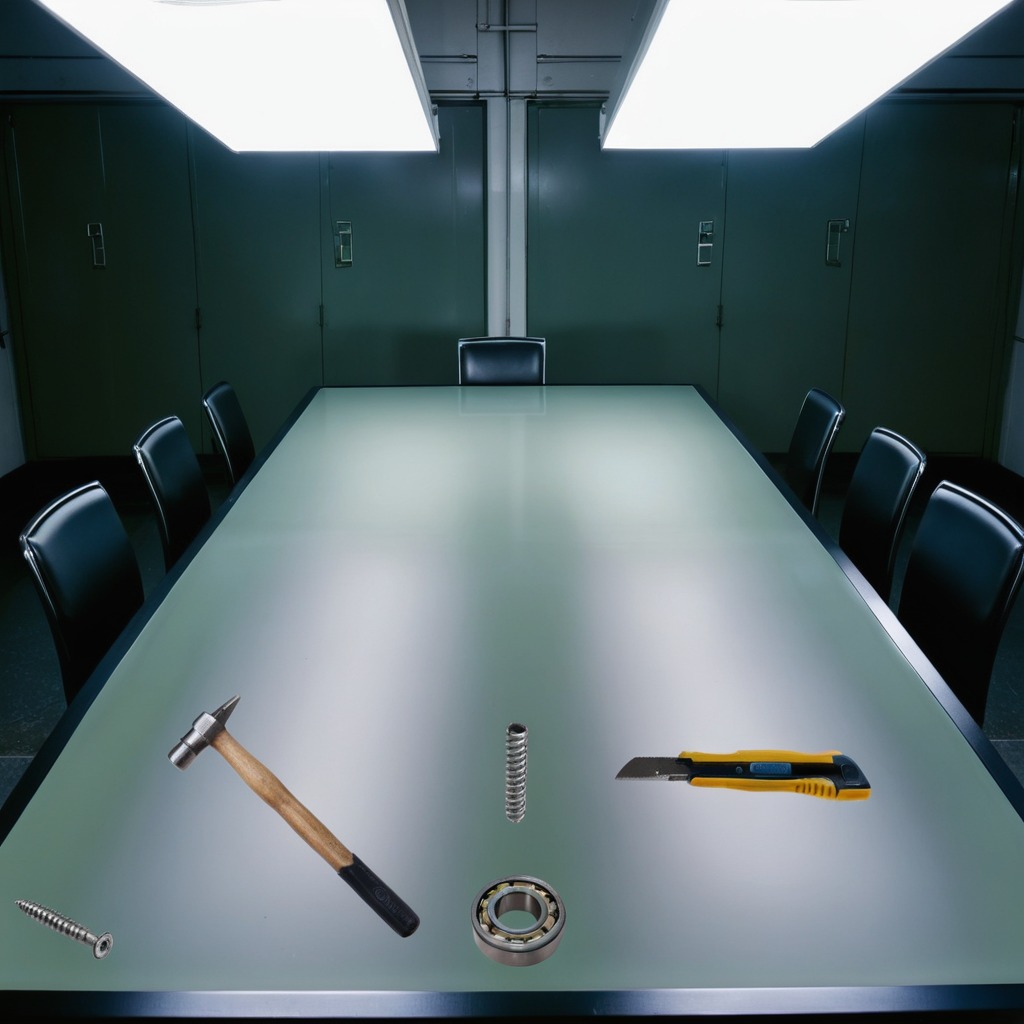
A ball bearing, a knife, a screw, a hammer, and a coiled metal spring are lying on the table.